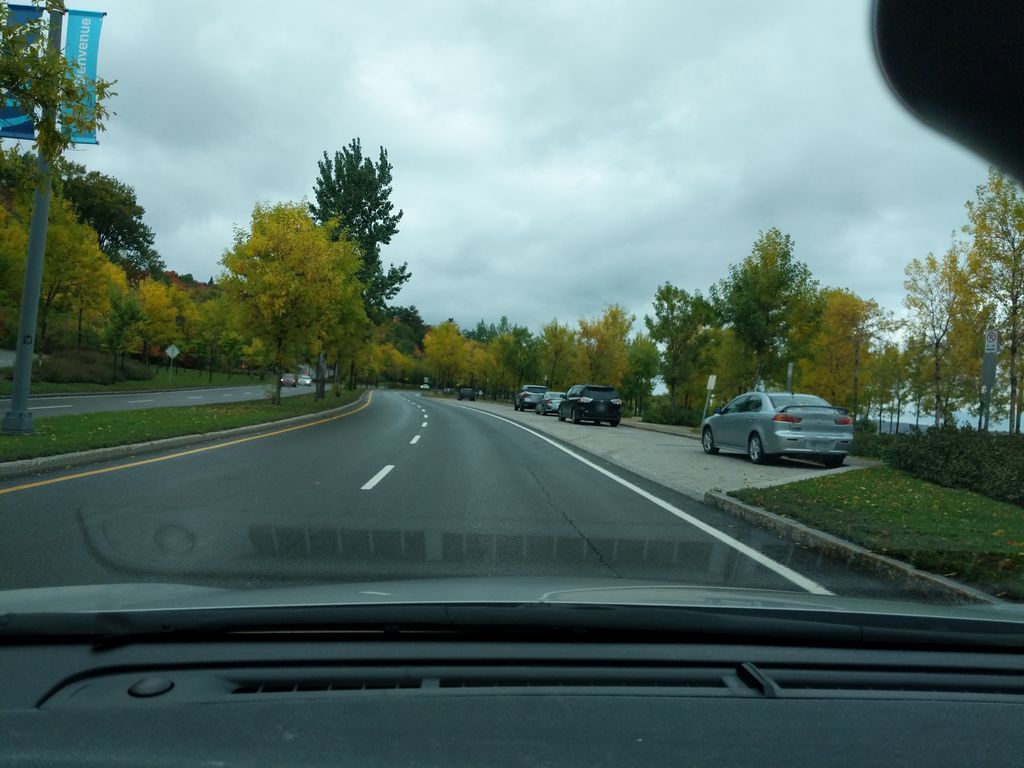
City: quebec_city